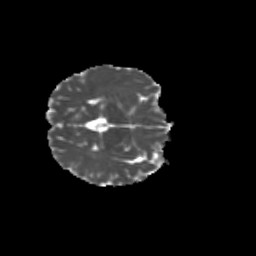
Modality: MD
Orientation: axial
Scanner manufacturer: siemens
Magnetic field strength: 3 T
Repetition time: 9.2 s
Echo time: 0.084 s